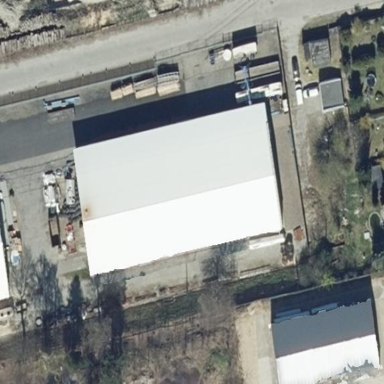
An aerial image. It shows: Industrial building.